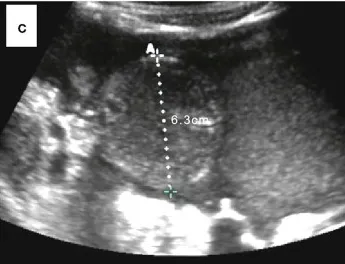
Sequential imaging evaluations performed on Day 0. (C) The rapid bedside abdominal B-ultrasound prompts abdominal occupation.
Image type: radiology (ultrasound)